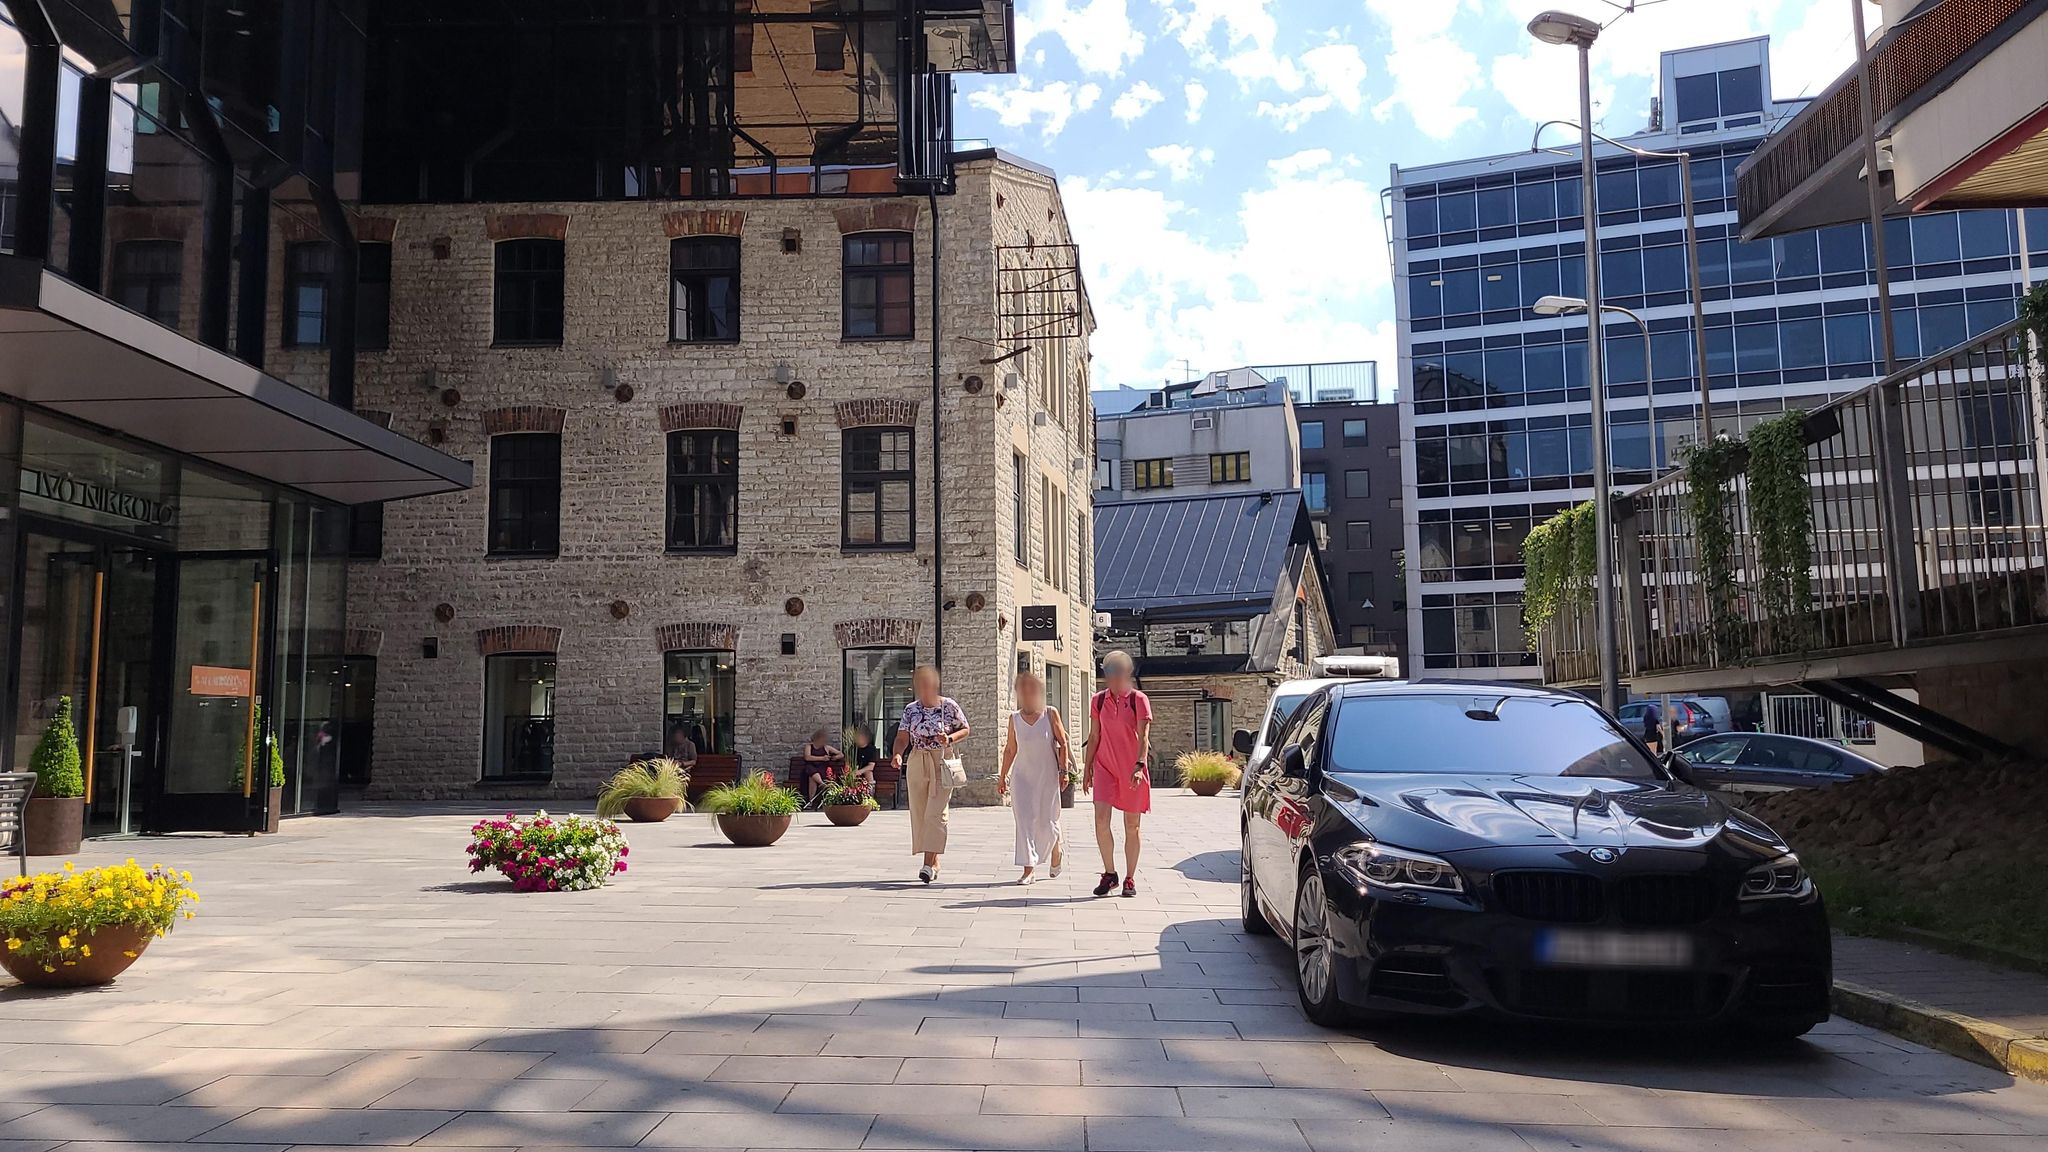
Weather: clear
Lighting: day
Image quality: good
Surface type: walking surface
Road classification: service, living_street
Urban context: urban centre
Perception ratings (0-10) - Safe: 3.98, Lively: 5.58, Beautiful: 2.83, Boring: 5.04, Depressing: 2.57, Wealthy: 5.9